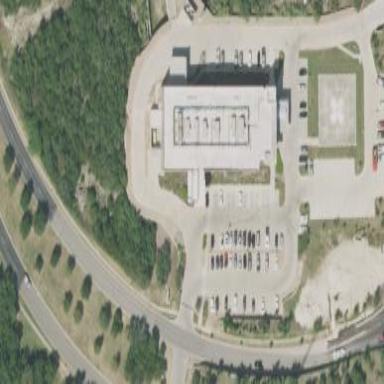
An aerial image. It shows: Hospital building.